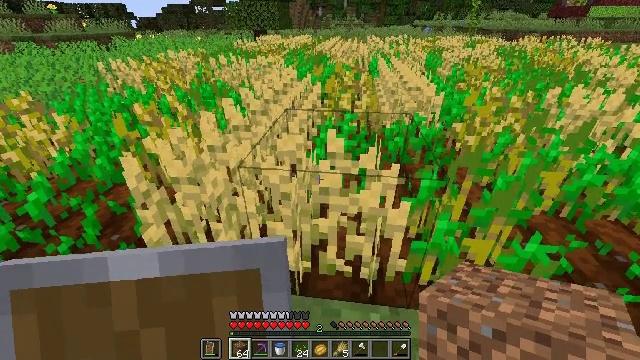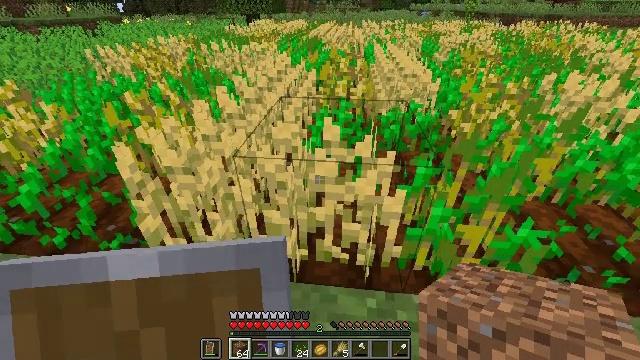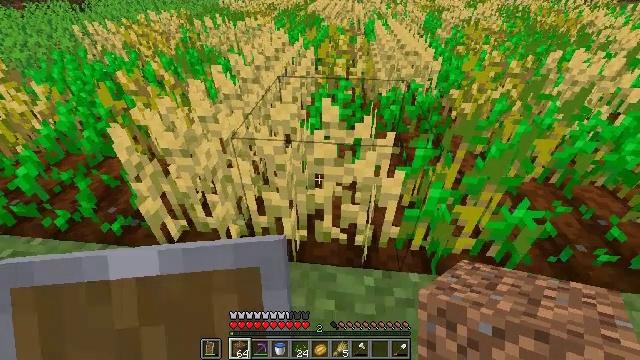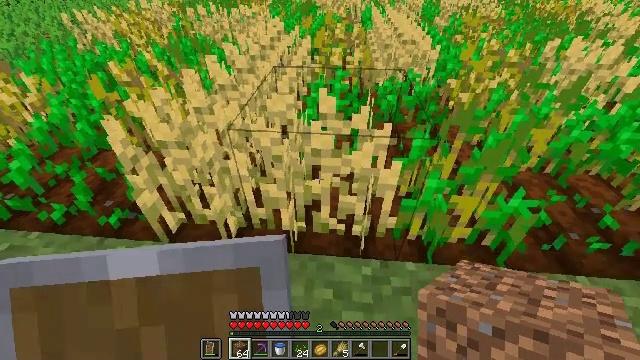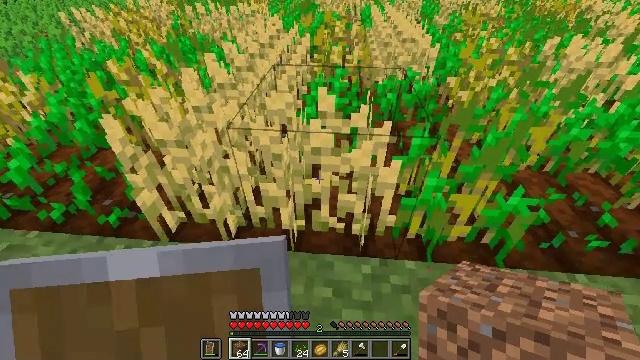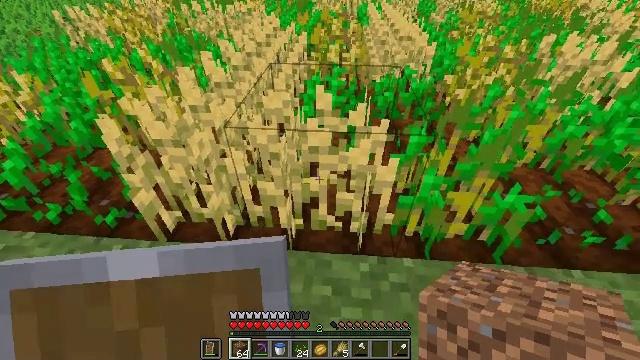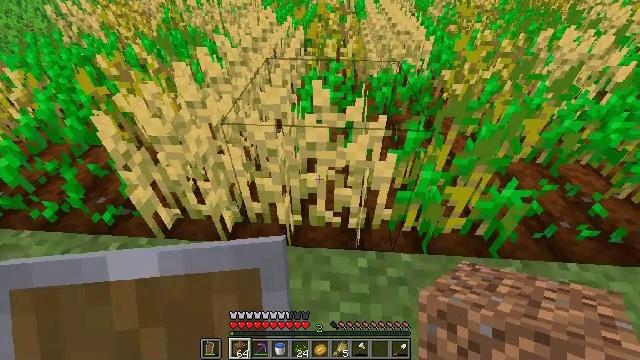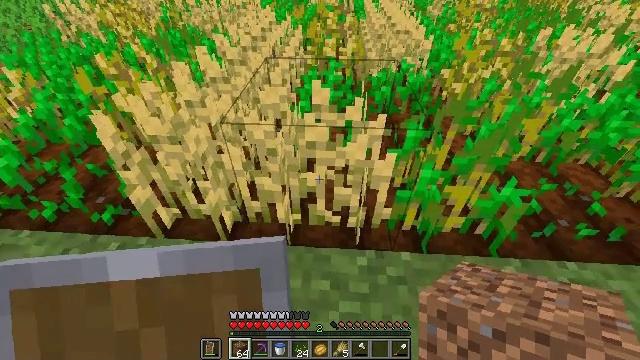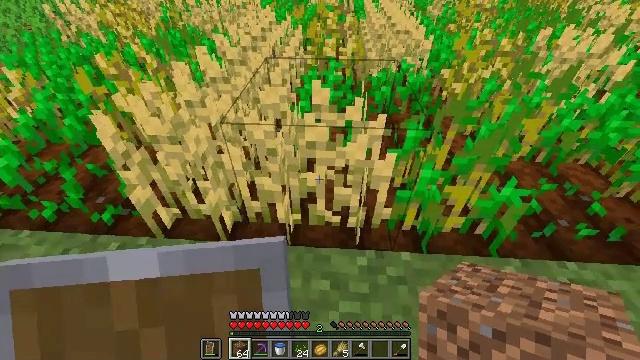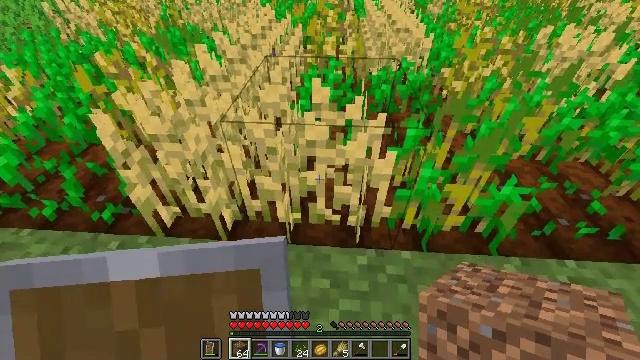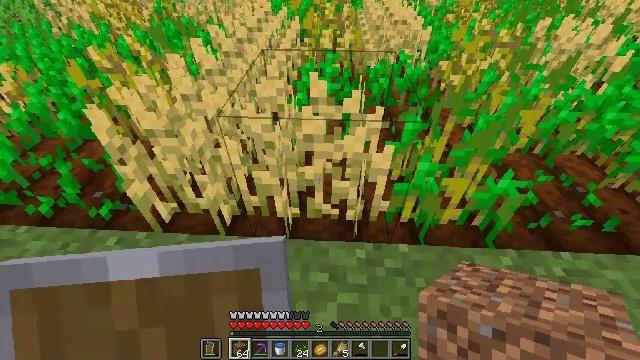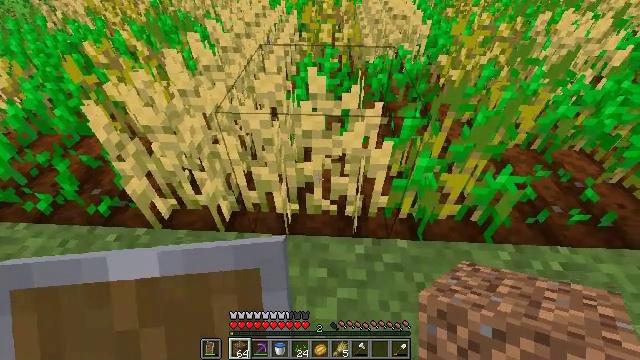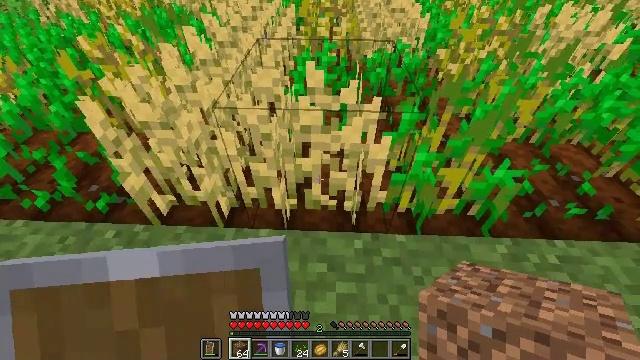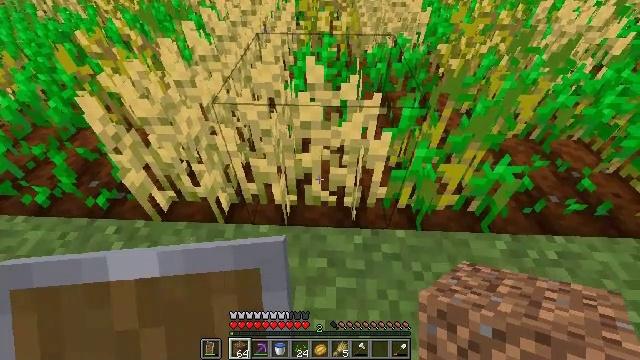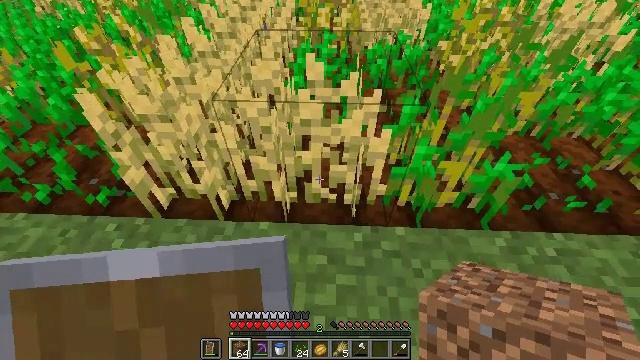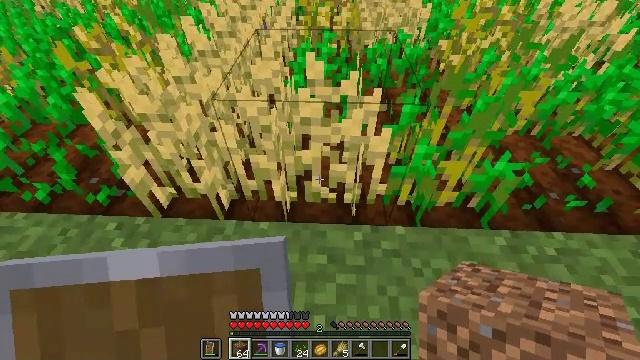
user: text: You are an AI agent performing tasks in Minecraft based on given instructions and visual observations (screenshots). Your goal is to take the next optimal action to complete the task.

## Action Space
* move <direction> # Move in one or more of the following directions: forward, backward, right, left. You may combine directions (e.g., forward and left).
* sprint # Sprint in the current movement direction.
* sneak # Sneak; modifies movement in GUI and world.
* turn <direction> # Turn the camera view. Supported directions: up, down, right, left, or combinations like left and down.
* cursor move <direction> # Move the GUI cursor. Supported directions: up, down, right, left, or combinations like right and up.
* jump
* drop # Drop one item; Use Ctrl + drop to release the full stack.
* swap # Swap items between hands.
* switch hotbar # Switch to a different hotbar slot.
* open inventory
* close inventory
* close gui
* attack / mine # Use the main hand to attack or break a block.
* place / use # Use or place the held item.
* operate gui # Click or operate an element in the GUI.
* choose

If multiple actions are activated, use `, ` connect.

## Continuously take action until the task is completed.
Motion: motion action
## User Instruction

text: Gather wheat by left-clicking on it.
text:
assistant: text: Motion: turn right and down
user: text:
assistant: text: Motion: turn down
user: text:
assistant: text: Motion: turn down
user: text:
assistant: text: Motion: no_op
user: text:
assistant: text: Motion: no_op
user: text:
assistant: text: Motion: no_op
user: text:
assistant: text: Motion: no_op
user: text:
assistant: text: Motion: no_op
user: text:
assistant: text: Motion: no_op
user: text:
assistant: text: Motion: turn down
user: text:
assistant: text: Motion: no_op
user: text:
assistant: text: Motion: turn down
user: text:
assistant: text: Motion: no_op
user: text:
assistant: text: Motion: no_op
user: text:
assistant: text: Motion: no_op
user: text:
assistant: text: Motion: no_op
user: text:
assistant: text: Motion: no_op
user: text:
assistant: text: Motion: no_op
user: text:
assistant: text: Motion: no_op
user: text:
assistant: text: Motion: no_op
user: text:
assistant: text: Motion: turn left and down
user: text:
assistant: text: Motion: turn left and down
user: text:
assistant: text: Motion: move forward, turn down
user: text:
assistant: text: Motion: move forward, turn left
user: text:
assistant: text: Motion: move forward, turn left and down
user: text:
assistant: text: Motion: turn left
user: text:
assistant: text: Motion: turn left
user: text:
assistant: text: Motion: turn left
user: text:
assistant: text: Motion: turn left
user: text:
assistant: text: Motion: turn left